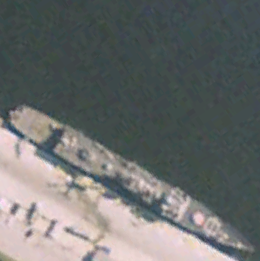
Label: cruiser